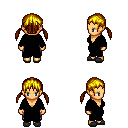
a pixel art fantasy rpg character, female body template, human, tanned skin, black robe, metal pants, blonde twin-tailed hairstyle, gray slippers, four views (front, back, left, right), 2x2 character sprite sheet, small pixel art, hard edges, no anti-aliasing